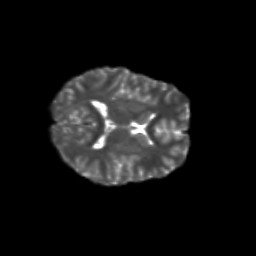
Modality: T2w
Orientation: axial
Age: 11
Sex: female
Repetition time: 9.512 s
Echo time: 0.089 s